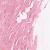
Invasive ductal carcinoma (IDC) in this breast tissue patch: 0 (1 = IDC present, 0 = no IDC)